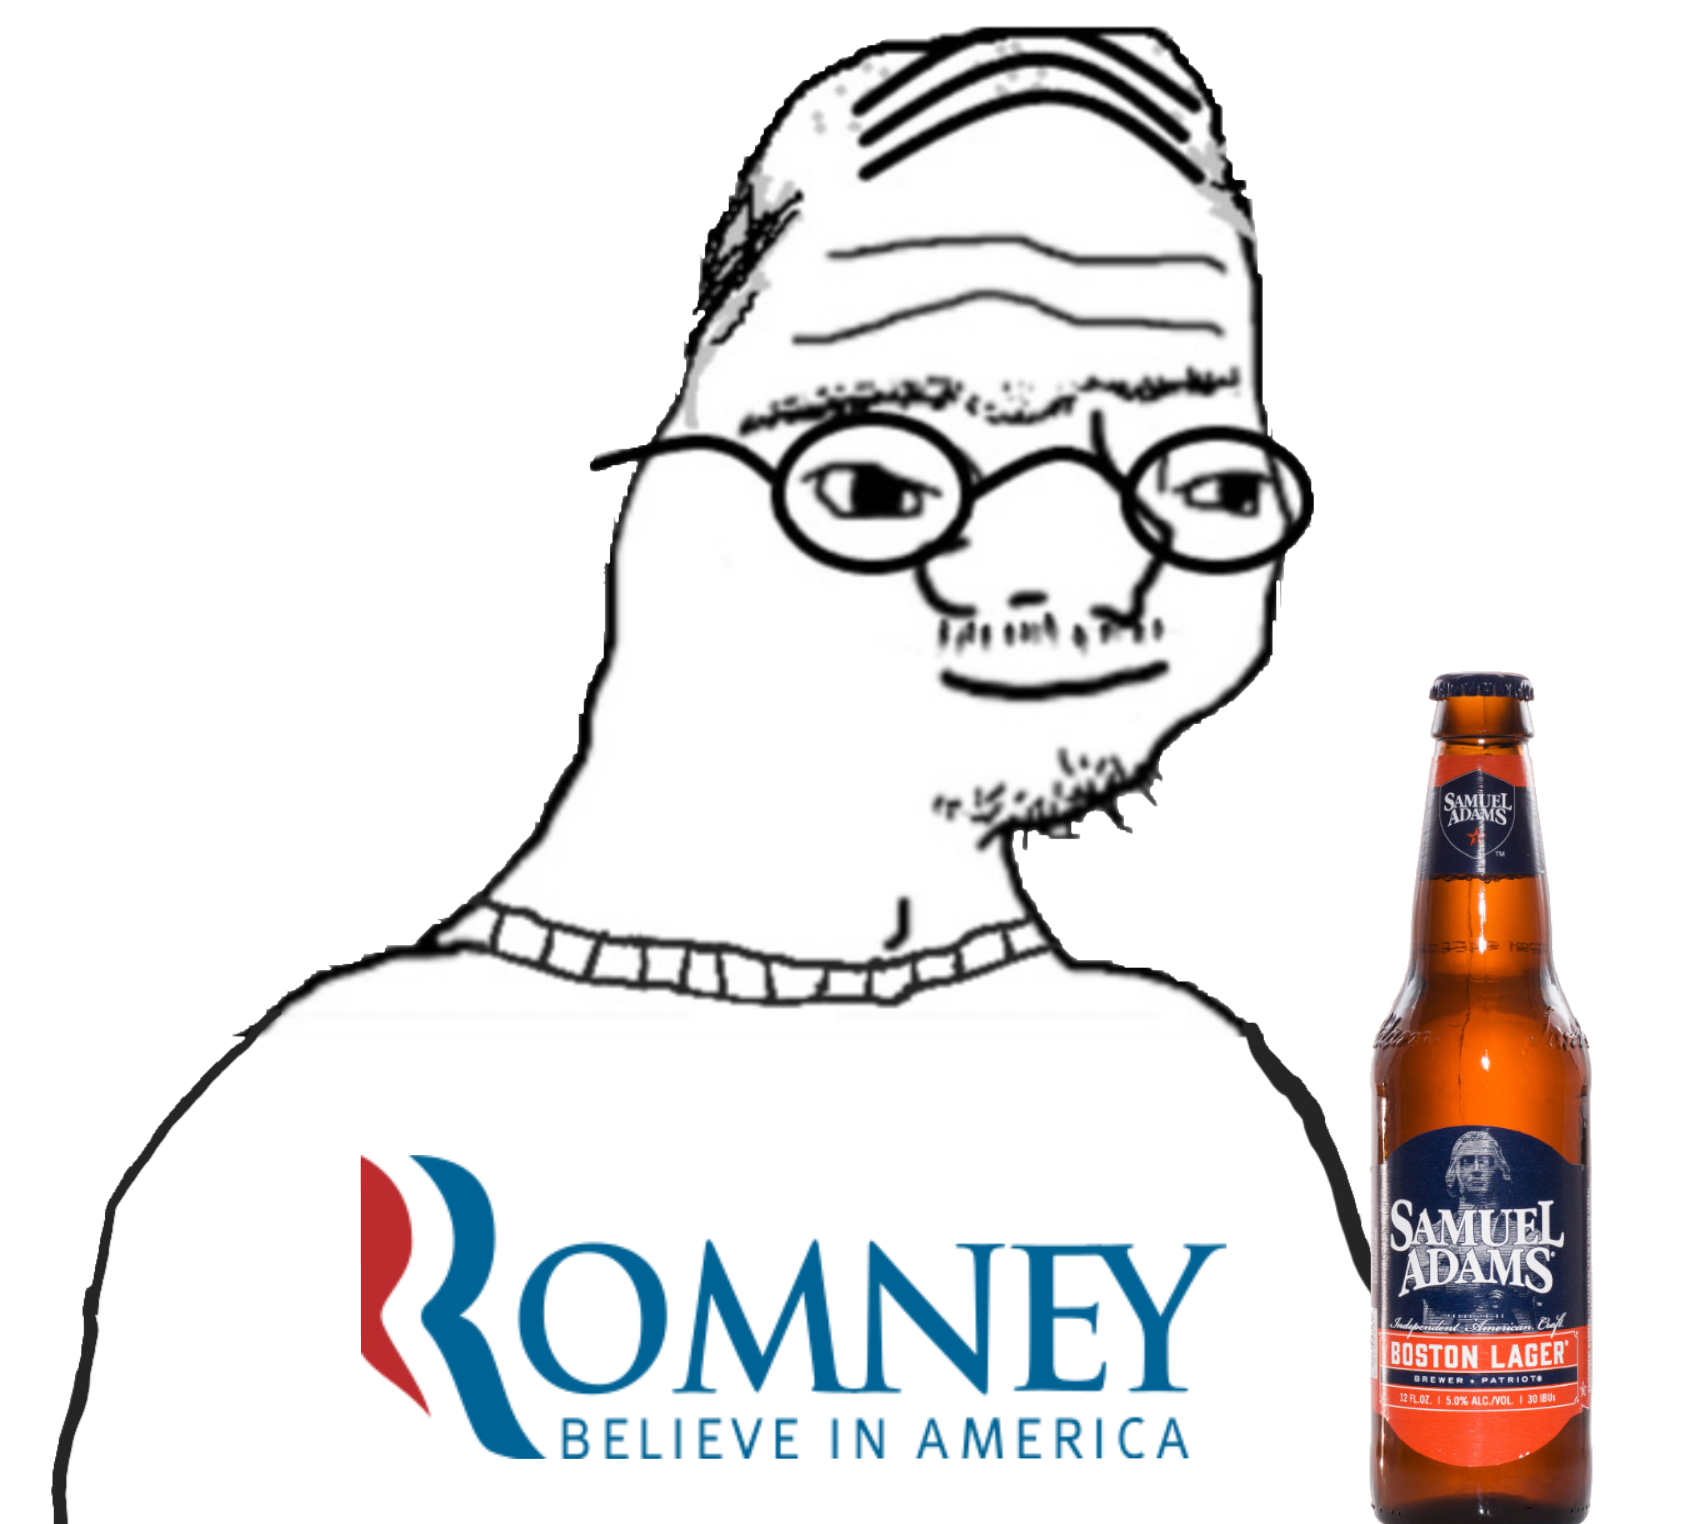
Label: 5_Boomer